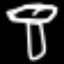
Label: mushroom